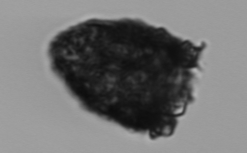
Label: Stenosemella_pacifica